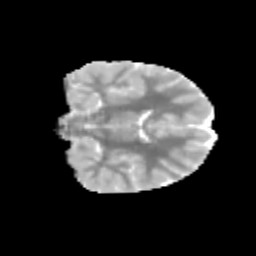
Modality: MD
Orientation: coronal
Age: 11
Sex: female
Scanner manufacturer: siemens
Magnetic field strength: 3 T
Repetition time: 3.8 s
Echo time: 0.07 s